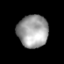
Tissue: prostate
Cell type: Fibroblasts
Senescence score: 0.7379
Nuclear area (px): 967
Mean DAPI intensity: 160.467